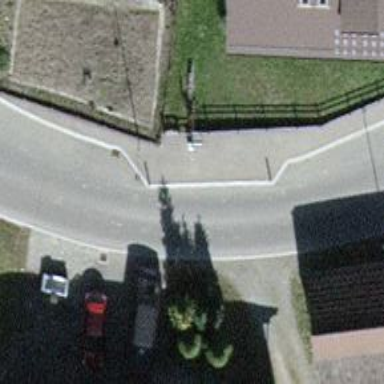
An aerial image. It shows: Bus stop equipped with public transport stop position.